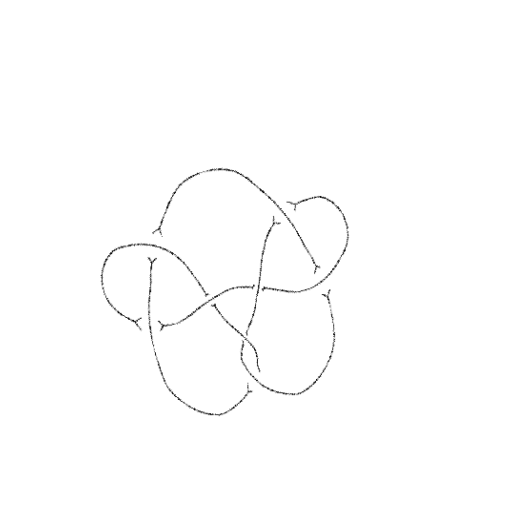
Crossing number: 8